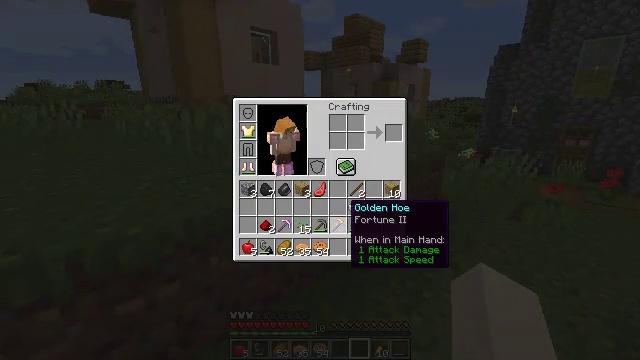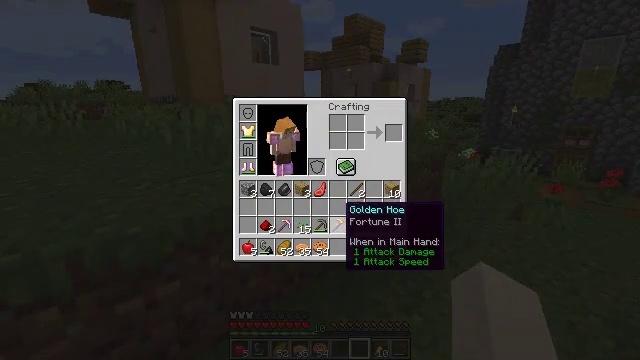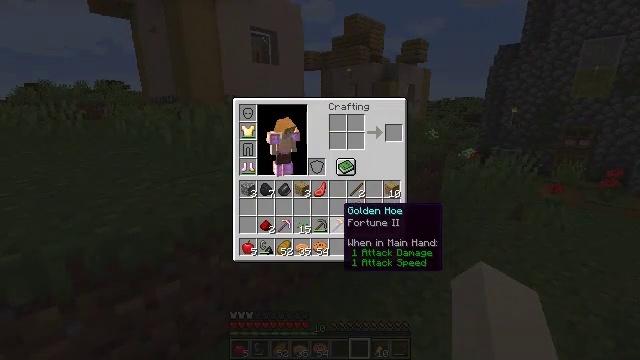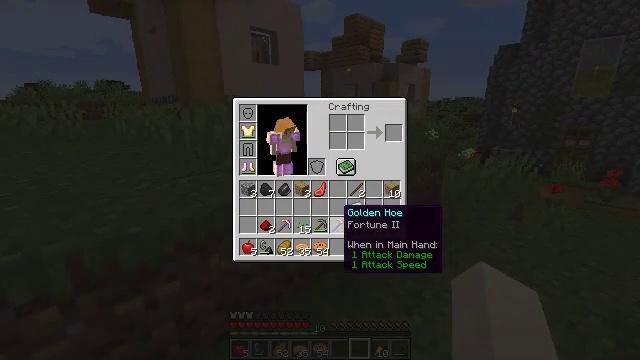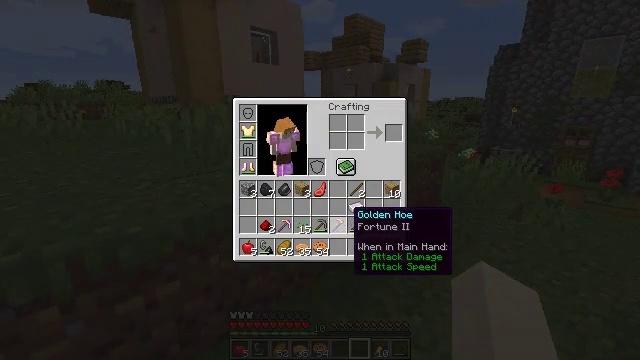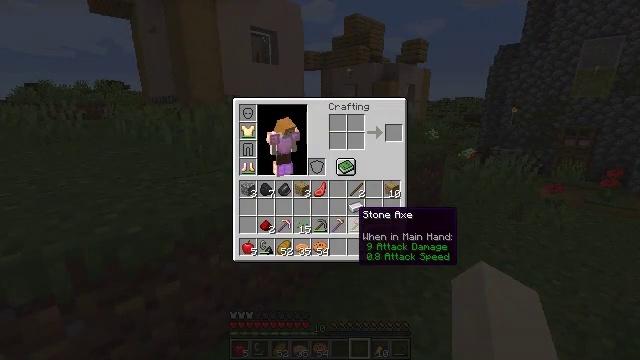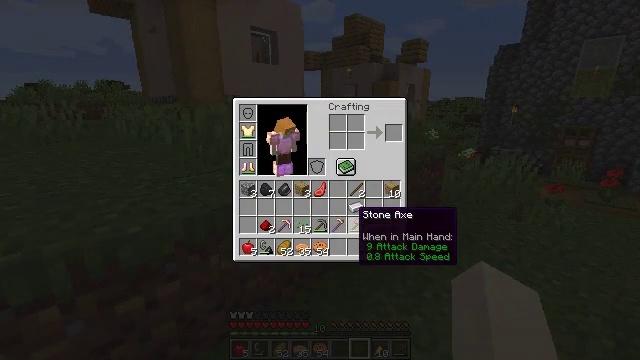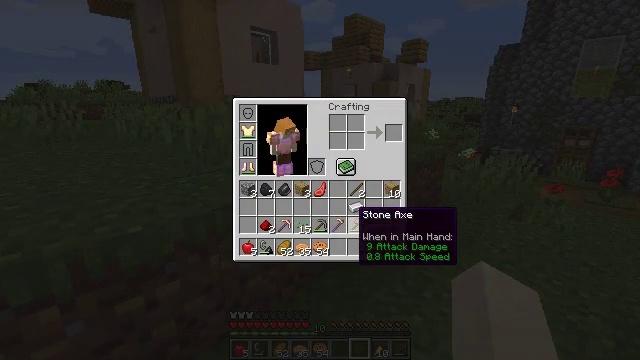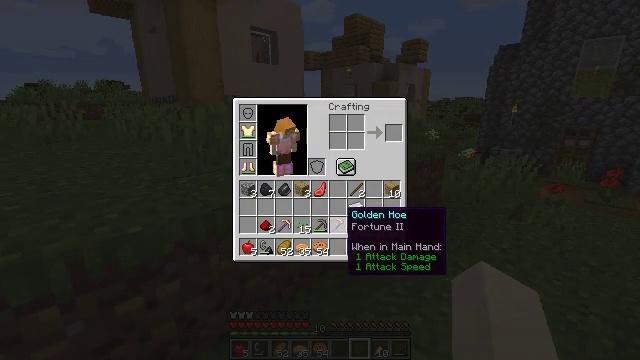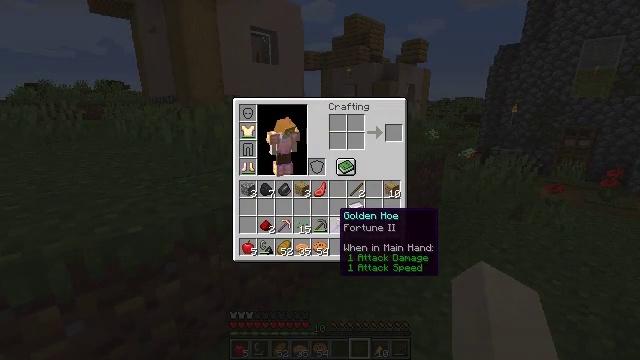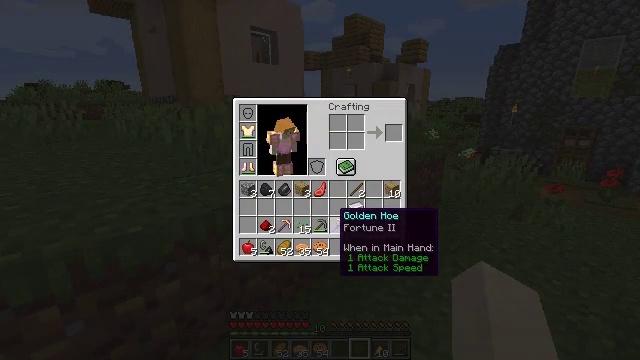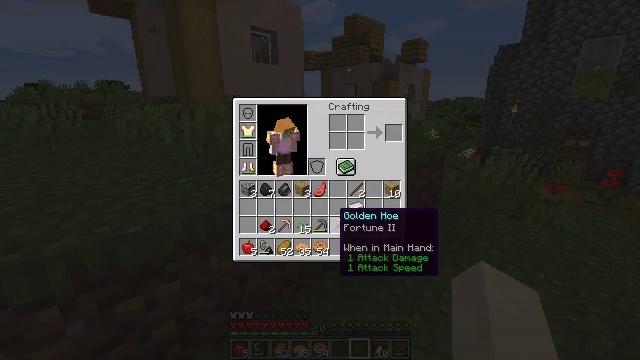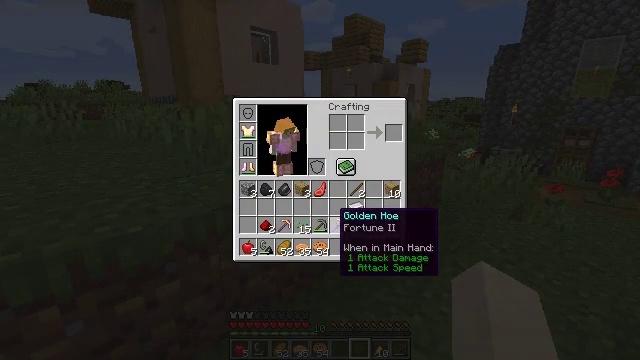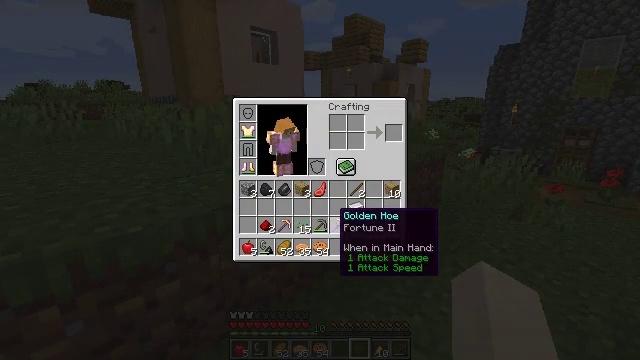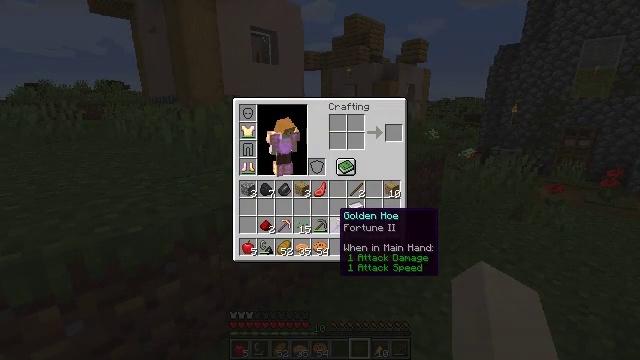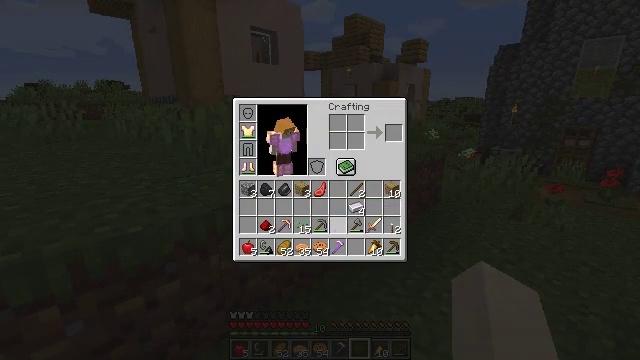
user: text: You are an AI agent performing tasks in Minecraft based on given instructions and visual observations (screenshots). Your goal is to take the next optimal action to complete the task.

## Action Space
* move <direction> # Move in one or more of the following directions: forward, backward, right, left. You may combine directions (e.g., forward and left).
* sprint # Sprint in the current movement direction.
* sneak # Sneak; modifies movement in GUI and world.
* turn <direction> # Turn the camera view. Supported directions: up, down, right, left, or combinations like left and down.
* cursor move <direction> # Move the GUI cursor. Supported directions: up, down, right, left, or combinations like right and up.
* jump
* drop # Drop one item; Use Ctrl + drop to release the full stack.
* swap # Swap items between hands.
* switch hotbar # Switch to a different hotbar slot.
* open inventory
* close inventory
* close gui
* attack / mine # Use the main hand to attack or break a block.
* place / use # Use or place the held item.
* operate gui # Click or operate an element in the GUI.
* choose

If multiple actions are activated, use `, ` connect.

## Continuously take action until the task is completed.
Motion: motion action
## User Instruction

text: Gather grass on the ground.
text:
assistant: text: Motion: no_op
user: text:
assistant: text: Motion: no_op
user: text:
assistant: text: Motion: no_op
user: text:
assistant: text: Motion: cursor move right
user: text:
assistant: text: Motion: no_op
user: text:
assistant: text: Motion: no_op
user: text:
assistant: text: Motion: no_op
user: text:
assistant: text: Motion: cursor move left
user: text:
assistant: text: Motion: cursor move left
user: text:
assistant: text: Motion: no_op
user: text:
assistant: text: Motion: no_op
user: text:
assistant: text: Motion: no_op
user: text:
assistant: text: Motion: no_op
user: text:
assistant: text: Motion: sneak
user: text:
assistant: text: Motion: sneak, operate gui
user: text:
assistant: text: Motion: sneak, operate gui
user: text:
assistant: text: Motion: sneak
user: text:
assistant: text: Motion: sneak
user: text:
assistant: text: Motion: no_op
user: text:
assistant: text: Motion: no_op
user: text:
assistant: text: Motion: no_op
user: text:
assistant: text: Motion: turn right
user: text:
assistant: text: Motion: turn right and up
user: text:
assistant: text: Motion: turn right and up
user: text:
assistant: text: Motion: turn right
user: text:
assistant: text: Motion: move forward, turn right
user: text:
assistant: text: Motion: move forward
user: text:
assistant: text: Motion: move forward
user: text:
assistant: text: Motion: move forward, turn right and up
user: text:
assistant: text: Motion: move forward, turn up